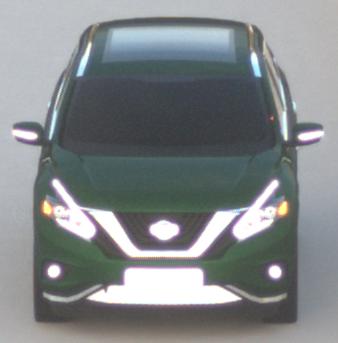
Make: Nissan
Model: Murano
Detailed model: Gen. 3 Z52
Model produced from: 2015
Doors: 5
Color: green
Road condition: dry road
Daytime: sunrise or sunset
Contrast: medium contrast